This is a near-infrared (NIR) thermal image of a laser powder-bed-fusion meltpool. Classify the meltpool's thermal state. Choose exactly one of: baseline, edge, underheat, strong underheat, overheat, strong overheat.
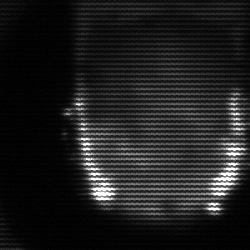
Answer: baseline